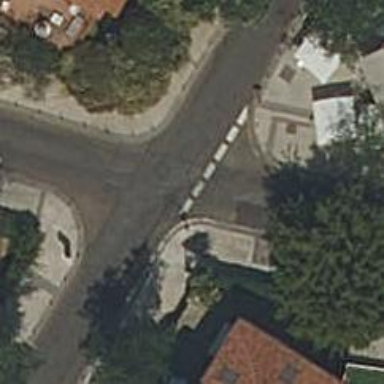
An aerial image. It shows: Residential road with asphalt surface. There are sidewalks on both sides of the road.